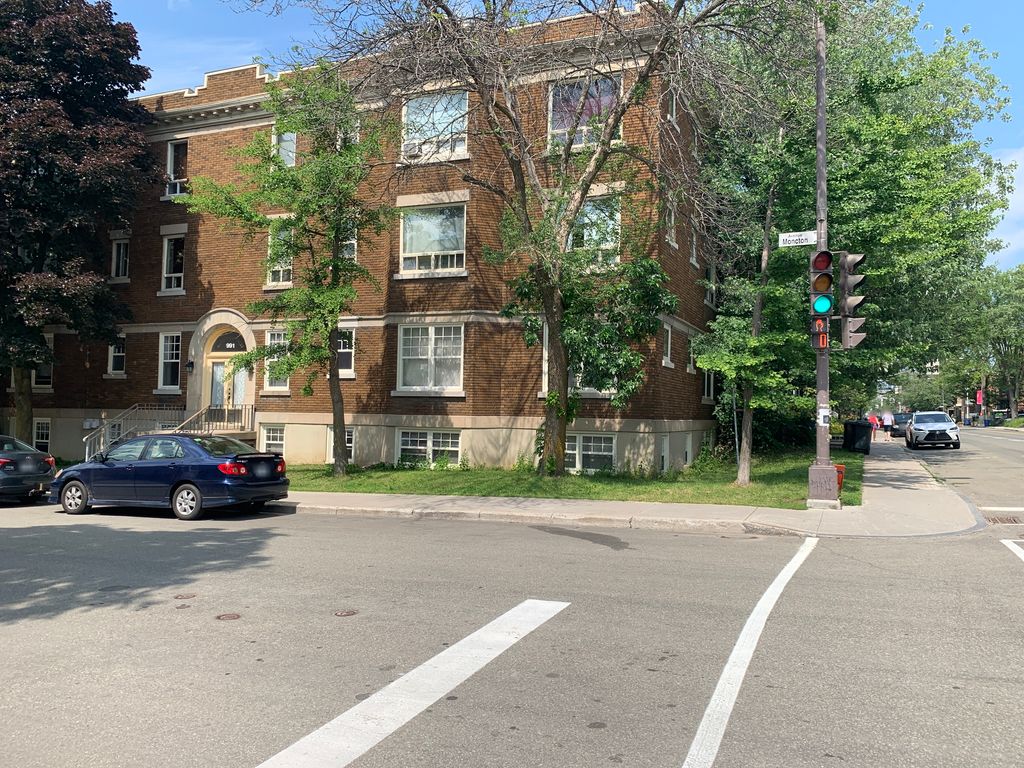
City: quebec_city